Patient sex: F
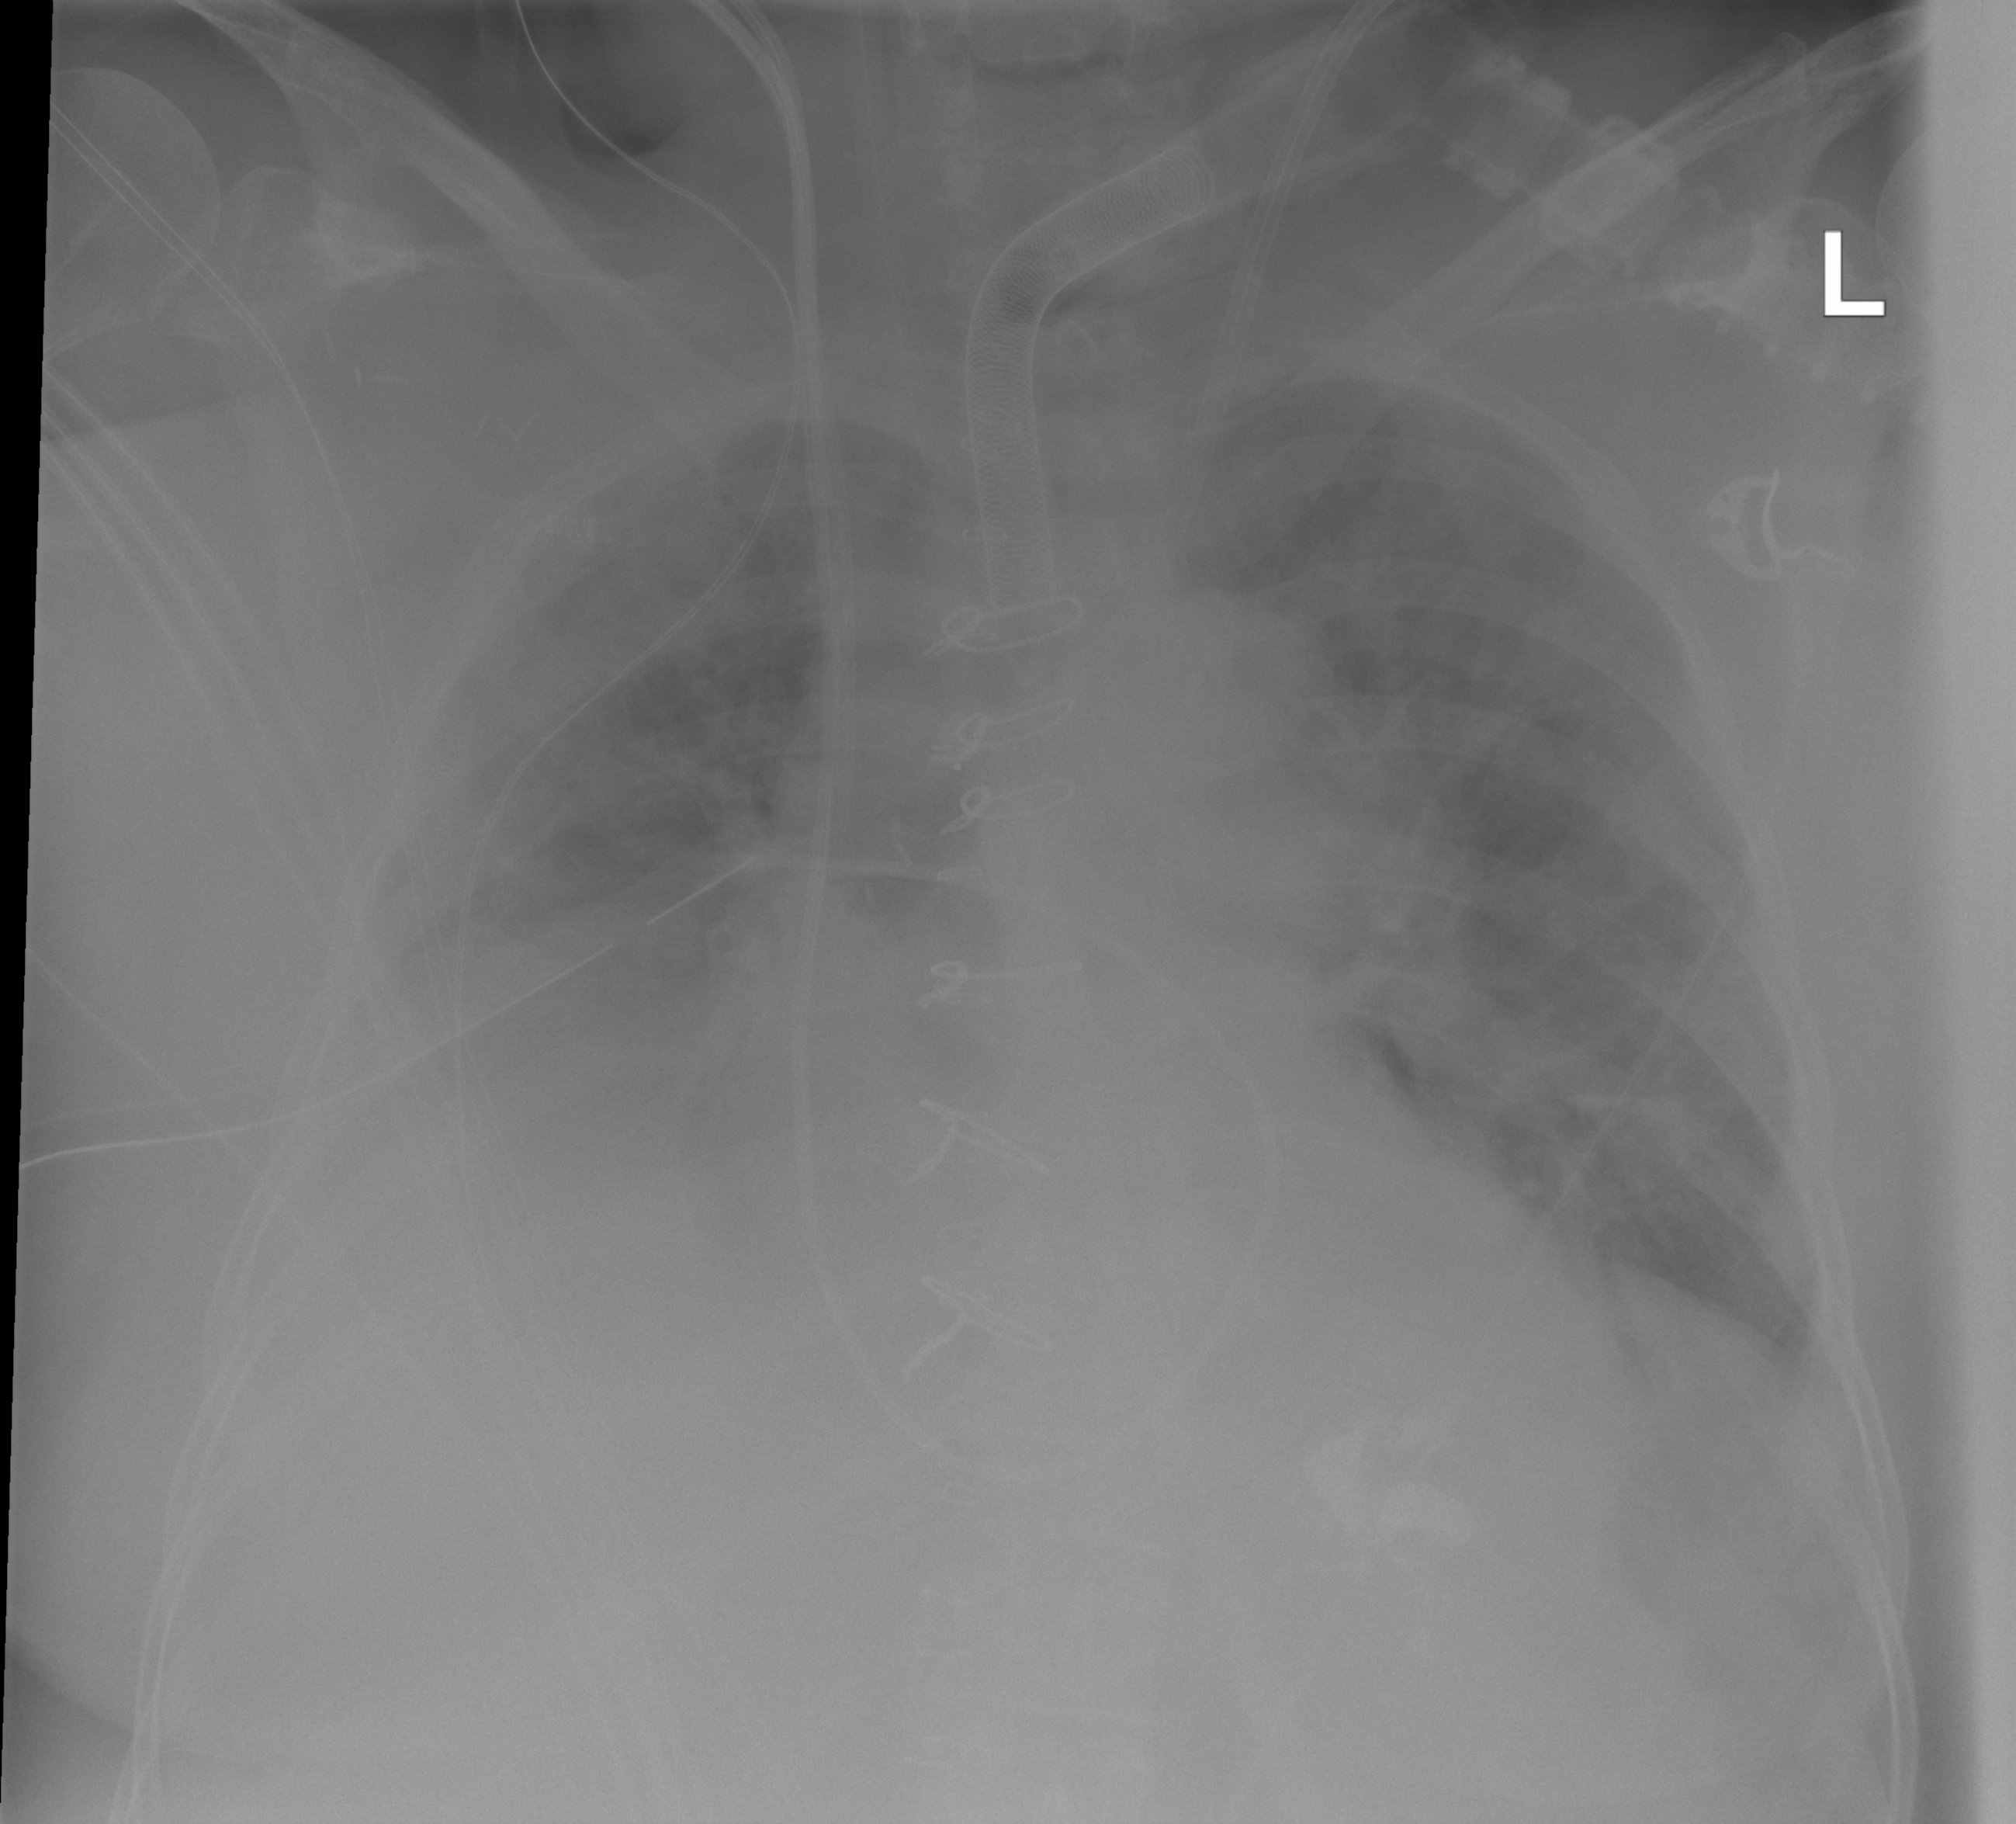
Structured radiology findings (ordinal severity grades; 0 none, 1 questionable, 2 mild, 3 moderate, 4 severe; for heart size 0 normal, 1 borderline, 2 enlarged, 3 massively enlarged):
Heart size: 0
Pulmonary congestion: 2
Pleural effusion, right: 2
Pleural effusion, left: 1
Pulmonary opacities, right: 0
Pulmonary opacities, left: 0
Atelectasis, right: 2
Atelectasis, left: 2